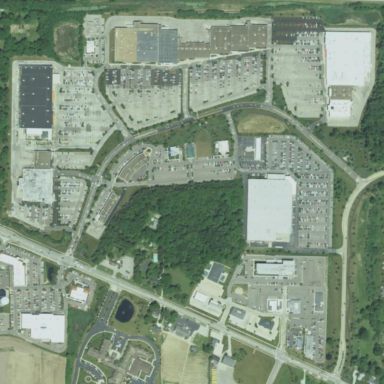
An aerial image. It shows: Retail area.